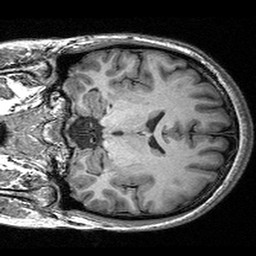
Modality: T1w
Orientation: coronal
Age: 23
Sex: female
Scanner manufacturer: siemens
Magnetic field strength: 3 T
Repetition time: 2.53 s
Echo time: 0.00309 s